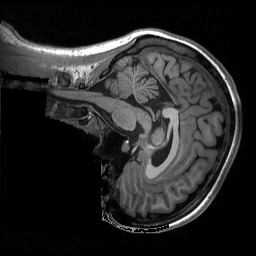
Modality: T1w
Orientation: sagittal
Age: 24
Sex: female
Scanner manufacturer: siemens
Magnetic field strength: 3 T
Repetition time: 2.3 s
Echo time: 0.00298 s